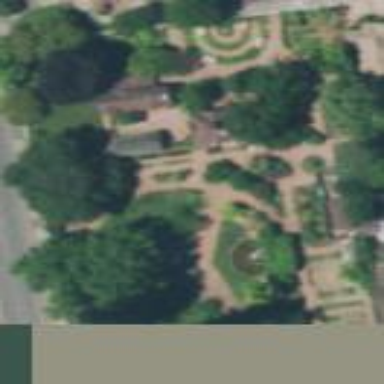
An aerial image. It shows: Garden that is leisure land.